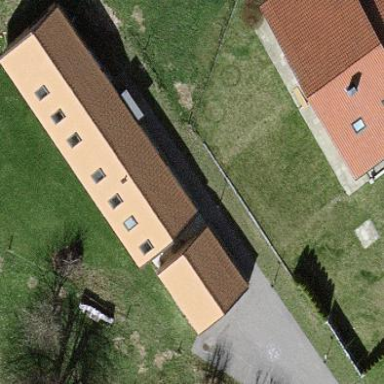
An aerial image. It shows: Red roofed house.